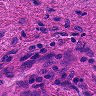
Metastatic tissue present: no